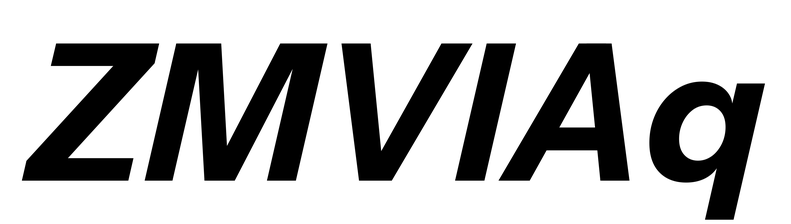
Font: InstrumentSans-Italic_Bold_Italic